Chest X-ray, AP view. Patient: 71 years old, sex M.
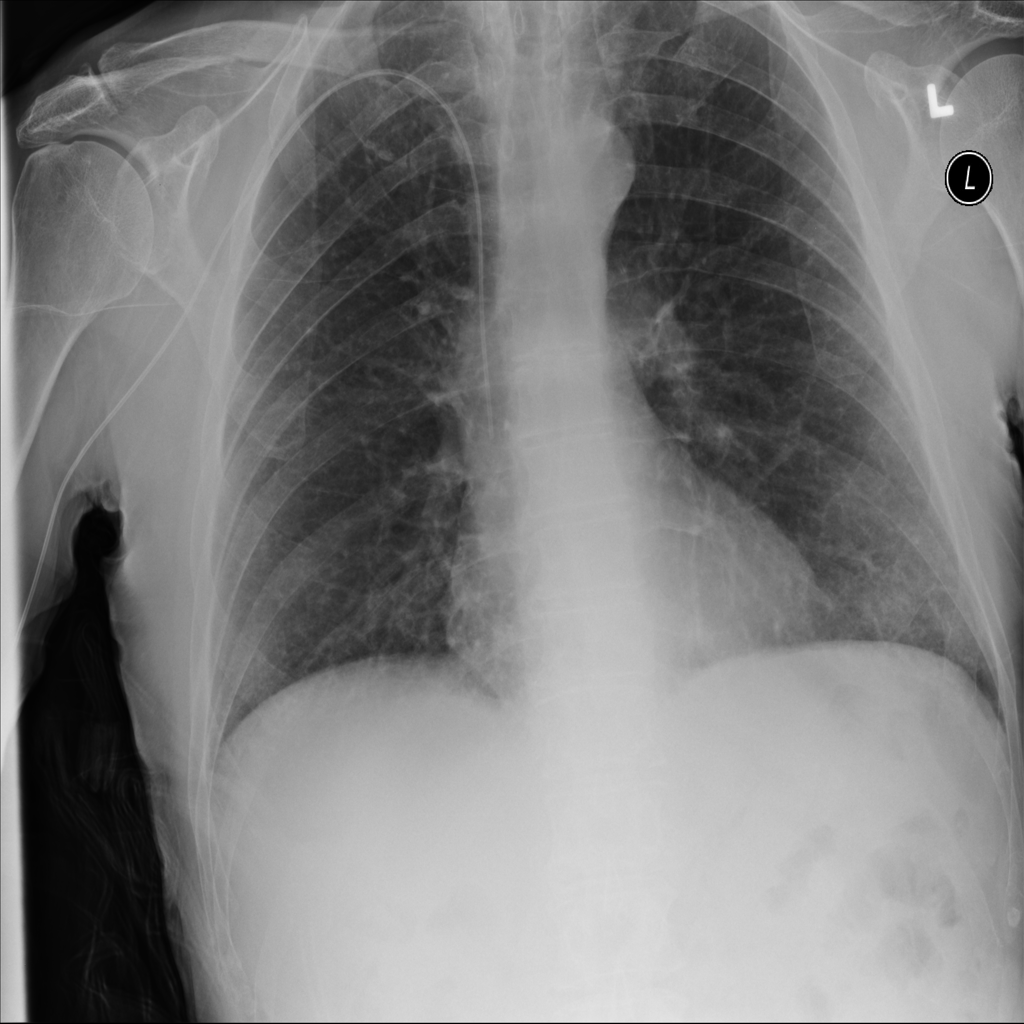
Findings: No Finding